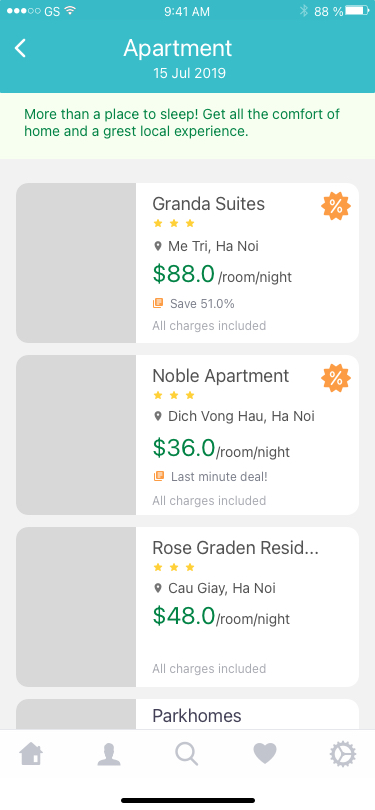
Text in this UI design:
88 %
9:41 AM
GS
Apartment
15 Jul 2019
More than a place to sleep! Get all the comfort of
home and a grest local experience.
$88.0
/room/night
Granda Suites
Me Tri, Ha Noi
All charges included
$36.0
/room/night
Noble Apartment
Dich Vong Hau, Ha Noi
All charges included
$48.0
/room/night
Rose Graden Resid...
Cau Giay, Ha Noi
All charges included
Last minute deal!
Save 51.0%
1450
36$
/room/night
Parkhomes
9+
Dich Vong Hau, Ha Noi